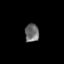
Tissue: skin
Cell type: Epithelial cells
Senescence score: 0.2249
Nuclear area (px): 256
Mean DAPI intensity: 107.711